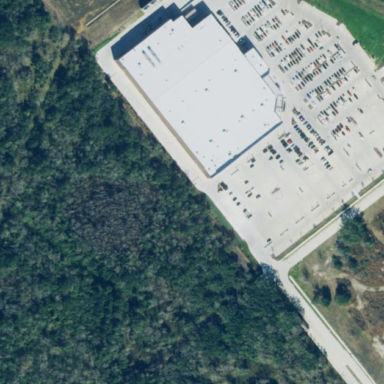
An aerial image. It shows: Retail building that operates as wholesale shop.